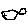
Label: fish